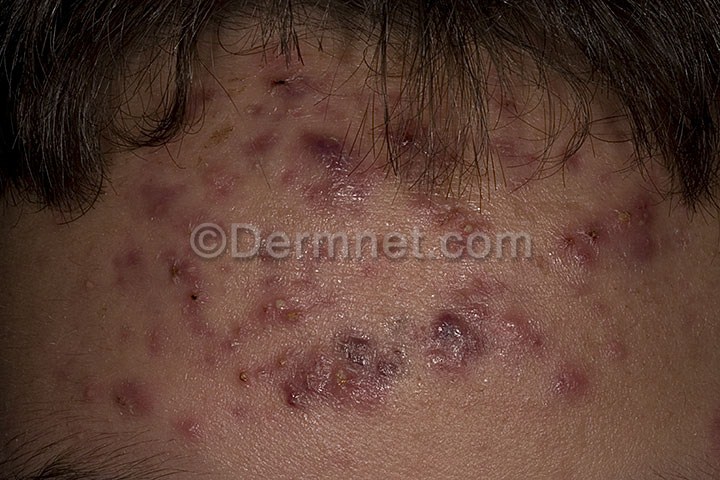
Disease: Acne and Rosacea Photos